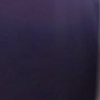
Label: space